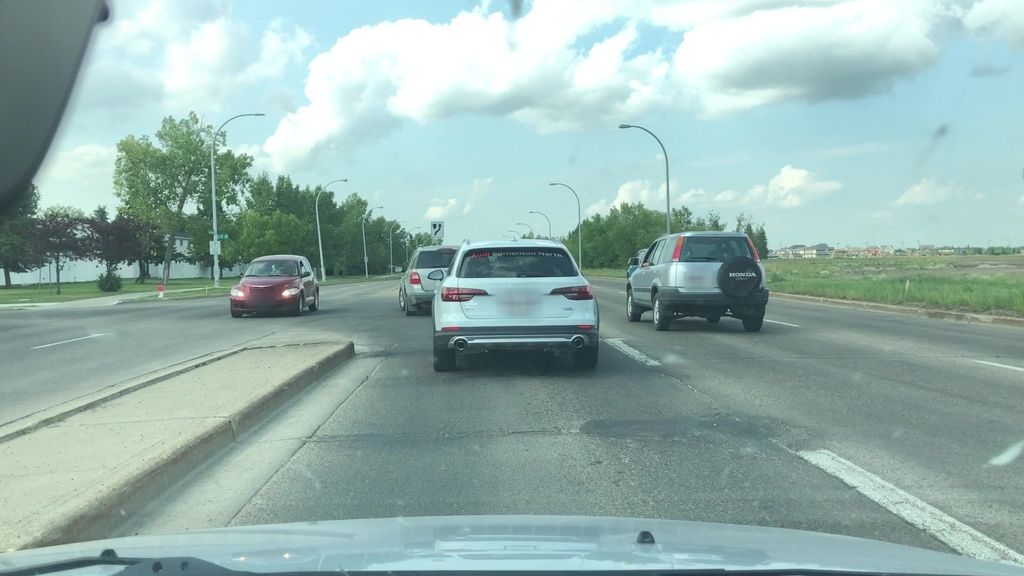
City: edmonton